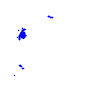
Particle: proton